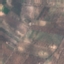
Label: PermanentCrop